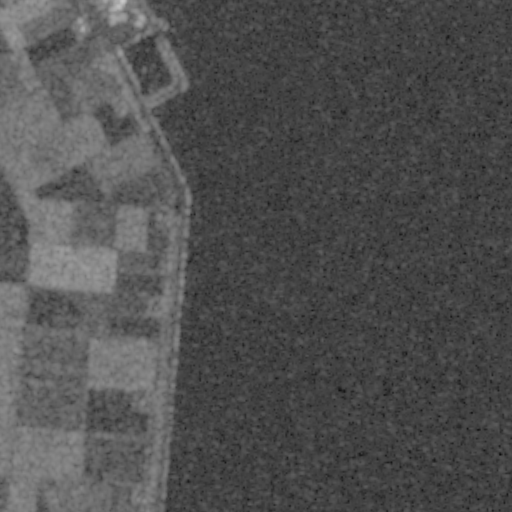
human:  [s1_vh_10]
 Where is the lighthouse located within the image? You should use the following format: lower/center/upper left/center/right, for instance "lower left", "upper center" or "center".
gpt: The lighthouse is located in the center of the image.
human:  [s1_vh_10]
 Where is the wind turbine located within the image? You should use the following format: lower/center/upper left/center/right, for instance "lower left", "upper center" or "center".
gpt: The wind turbine is located in the lower left of the image.
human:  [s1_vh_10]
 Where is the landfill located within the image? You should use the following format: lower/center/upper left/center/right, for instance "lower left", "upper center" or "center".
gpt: There is no landfill in the image.

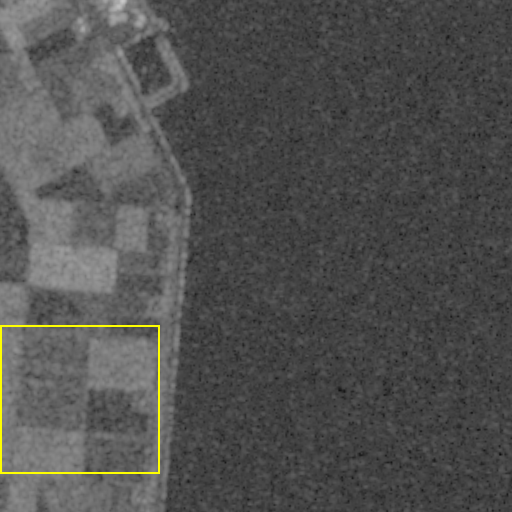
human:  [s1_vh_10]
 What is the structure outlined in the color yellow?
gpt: The structure outlined in yellow is a crop field.
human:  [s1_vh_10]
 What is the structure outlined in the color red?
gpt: There is no red outline.